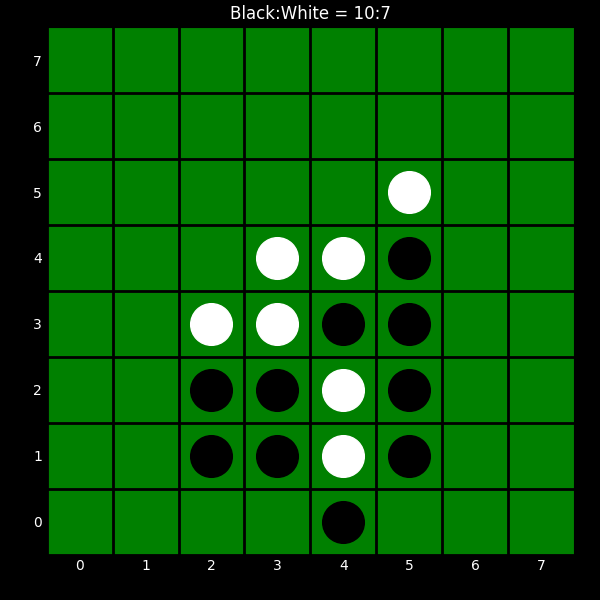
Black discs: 10
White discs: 7